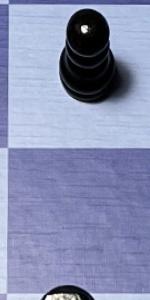
Label: Empty